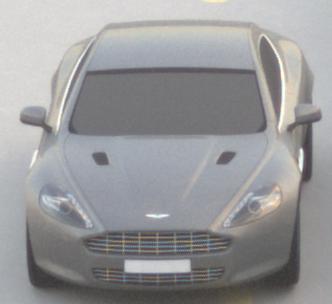
Make: Aston Martin
Model: Rapide
Detailed model: Rapide
Model produced from: 2010/03
Model produced until: 2013/07
Doors: 5
Color: gray
Road condition: dry road
Daytime: sunrise or sunset
Contrast: low contrast